Question: i have a rotating bitmap in my application, but it gets really distorted and pixelated, anything i can do?
i am referring to the clock hand.

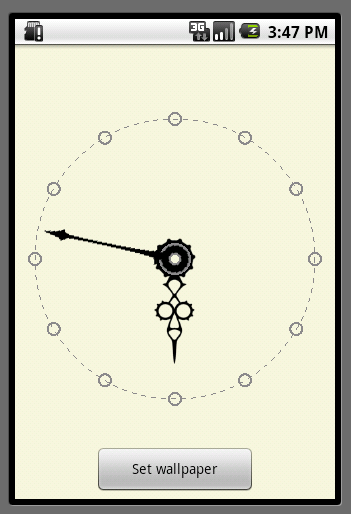
Answer: If you were to try to rotate an image in a paint program, I believe you would get similar results. It's due to the fact it has to draw it at a weird angle, which generally requires more pixels to "look right". If you rotate it from 12 to 3, 6, or 9 I'm betting it wouldn't be as pixelated.
Try using a bitmap that is of higher pixel density - rotate, then scale it down to size. That might help.